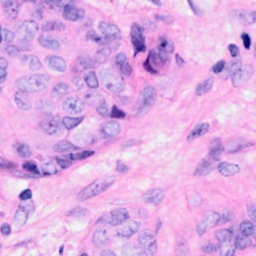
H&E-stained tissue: Breast